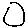
Label: circle